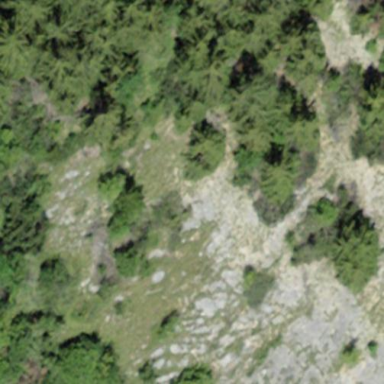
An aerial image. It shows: Forest area.